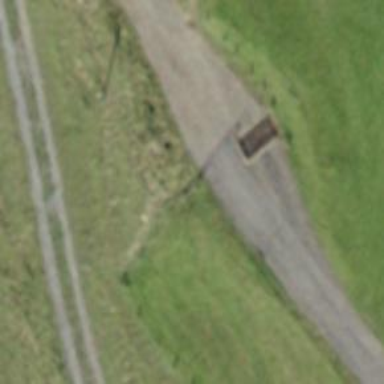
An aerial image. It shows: Cattle grid barrier.